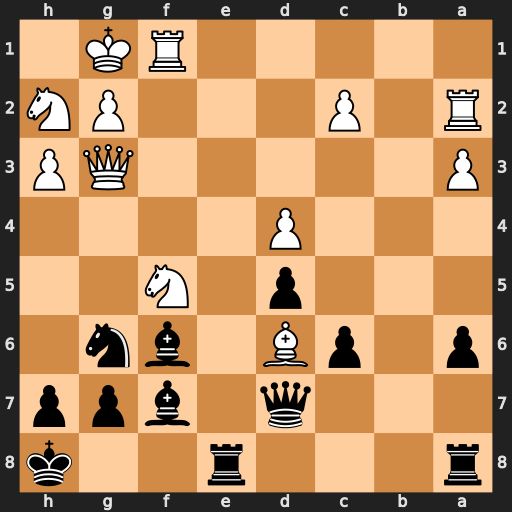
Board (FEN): r3r2k/3q1bpp/p1pB1bn1/3p1N2/3P4/P5QP/R1P3PN/5RK1
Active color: b
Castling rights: -
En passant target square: -
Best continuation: Be6 Ng4 Bxf5 Nxf6 gxf6